Question: I need to design the following layout:

Now what you see here is this:
In the left part I have a 'ScrollView'. In it I have a combination of 2 'TextView's that a 'Button'/'ImageButton' (the red one) is attached to them.
Now those combinations of two 'TextView's and a red 'Button' buttons can have different icons and need to be added dynamically.
On the right side there are other views that pop up and disappear when the red buttons in the left 'ScrollView' are clicked. So depending on what button was clicked you could open a list or a 'DatePicker' or a box with a 'TextView', accept and reject buttons (shown in the right top corner).
After I make my choice in the right view this will affect the 'TextView' next to the button that called the view on the left.
Finally the red button at the most right bottom corner will submit my choices to the server and will take me to the next step after I receive my response.
Now for the question:
For the right part it's understood to me that I have to use 'Fragment's. But should I use 'Fragment's for the left side as well? Or this is an overkill and I should just drop it as a 'TextView' and a 'LinearLayout' with 'TextView' and a 'Button'?
What are the advantages of using 'Fragment's in this situation?
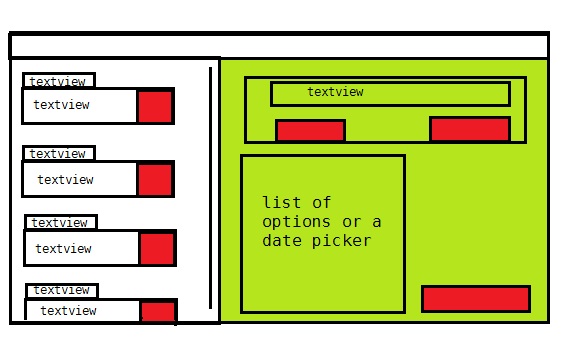
Answer: For the left you have a ListView. Have an adapter for the ListView. In the getView() method of the adapter, you could have a layout that would have something like this :
'''
<LinearLayout orientation="vertical">
<TextView >
<LinearLayout orientation="horizontal">
<TextView />
<ImageButton />
</LinearLayout>
</LinearLayout>
'''
The getCount() method of the adapter would be the # of times you want this pattern to repeat.